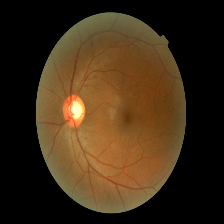
Diabetic retinopathy grade: Mild